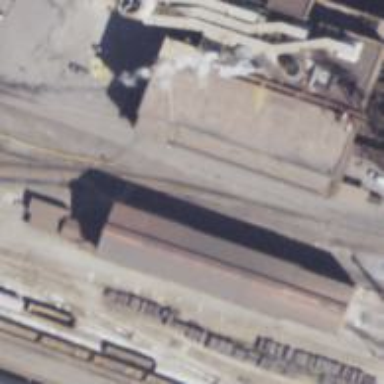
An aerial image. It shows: Railway siding with rails.